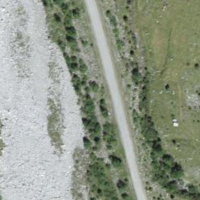
EUNIS habitat code: 26
Species observed at this site:
Phylloscopus collybita
Motacilla cinerea
Parus major
Troglodytes troglodytes
Phoenicurus ochruros
Nucifraga caryocatactes
Turdus torquatus
Ptyonoprogne rupestris
Sylvia atricapilla
Motacilla alba
Spinus spinus
Periparus ater